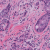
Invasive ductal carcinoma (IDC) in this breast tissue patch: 1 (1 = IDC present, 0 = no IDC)